Question: I would like to plot a raster with the y-axis increasing from top to bottom, and the raster correspondingly flipped. Is there a way to do this? Specifying 'ylim' in decreasing order gives an error.
For example, I would like this plot with the y-axis running from -100 at the top to 100 at the bottom, with the raster also reversed to put green on top and orange on the bottom:
'''
library(raster)
r <- raster(nrows=10, ncols=10)
r <- setValues(r, 1:ncell(r))
plot(r)
'''

'''
# Fails
plot(r, ylim=c(100, -100))
#> Error in .plotraster2(x, col = col, maxpixels = maxpixels, add = add, : invalid ylim
'''
<URL>
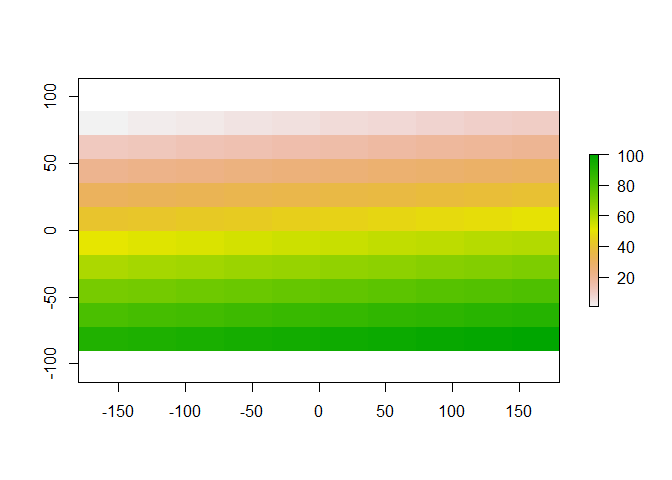
Answer: The approach shown below appears to work
Example data
'''
library(raster)
r <- raster(nrows=10, ncols=10, vals=1:100)
'''
Flip the raster vertically, and add the horizontal axis
'''
plot(flip(r, "y"), axes=F)
axis(1)
'''
Get the labels for the vertical axis, and plot them in reverse order
'''
ylabs <- axis(2, labels=FALSE, tick=FALSE)
axis(2, at=ylabs, labels=rev(ylabs))
'''